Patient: sex F, age 39
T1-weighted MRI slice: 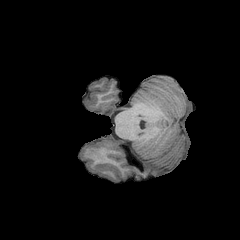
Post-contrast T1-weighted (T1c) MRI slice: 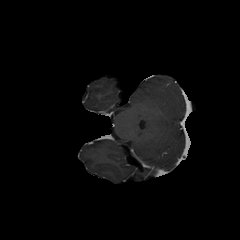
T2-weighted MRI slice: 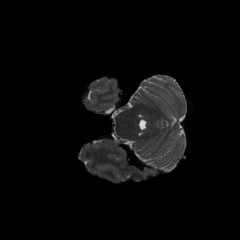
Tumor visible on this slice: no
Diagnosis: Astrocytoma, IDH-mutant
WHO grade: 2